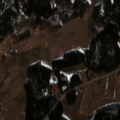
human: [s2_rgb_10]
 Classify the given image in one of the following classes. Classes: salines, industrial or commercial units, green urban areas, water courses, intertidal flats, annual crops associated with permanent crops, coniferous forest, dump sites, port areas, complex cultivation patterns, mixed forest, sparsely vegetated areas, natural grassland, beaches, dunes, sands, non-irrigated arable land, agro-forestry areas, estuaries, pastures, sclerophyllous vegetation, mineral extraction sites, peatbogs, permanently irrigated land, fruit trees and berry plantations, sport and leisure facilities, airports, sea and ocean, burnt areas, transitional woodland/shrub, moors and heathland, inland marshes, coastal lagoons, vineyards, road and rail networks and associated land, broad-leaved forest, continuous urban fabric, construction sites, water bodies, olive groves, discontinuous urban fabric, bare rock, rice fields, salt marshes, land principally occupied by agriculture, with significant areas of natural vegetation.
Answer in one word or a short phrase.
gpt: non-irrigated arable land, land principally occupied by agriculture, with significant areas of natural vegetation, mixed forest